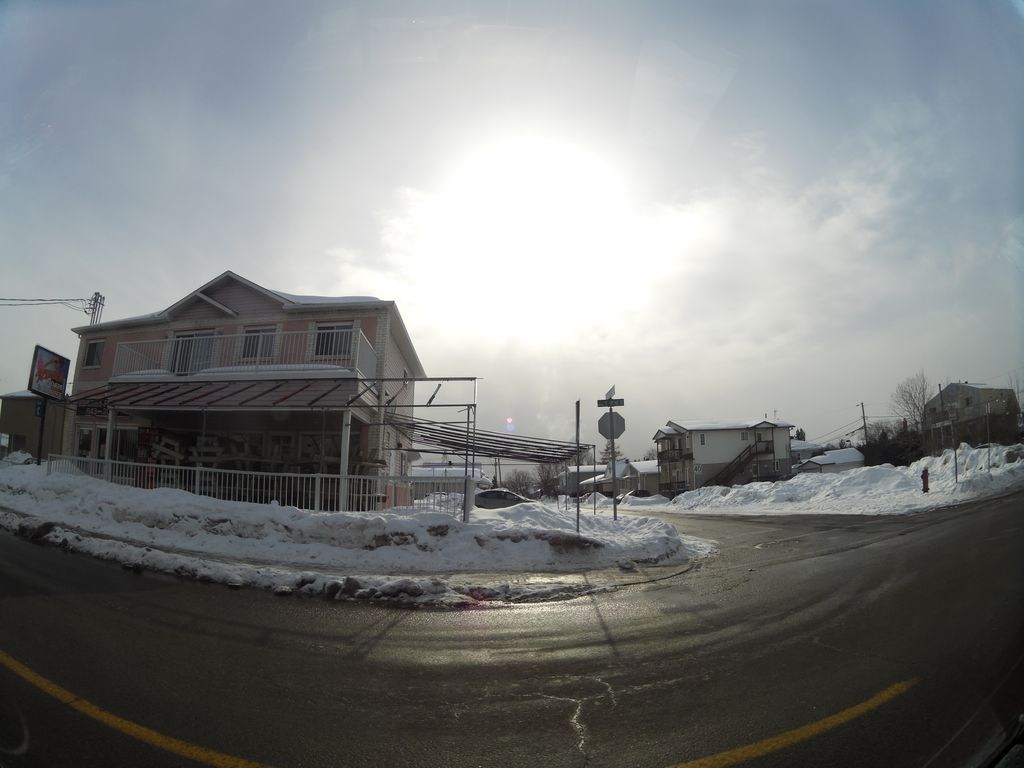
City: ottawa-gatineau